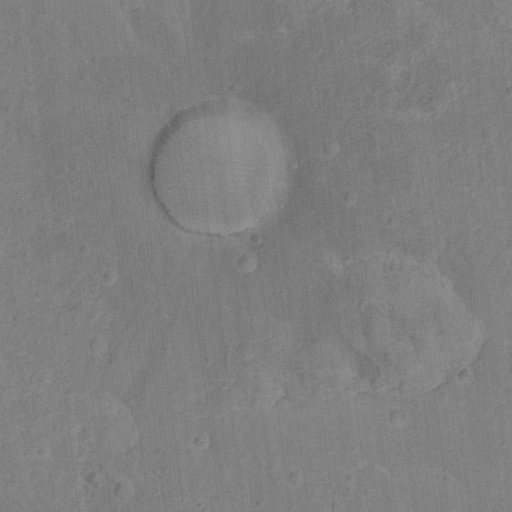
Classes present: Background